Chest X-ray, PA view. Patient: 49 years old, sex F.
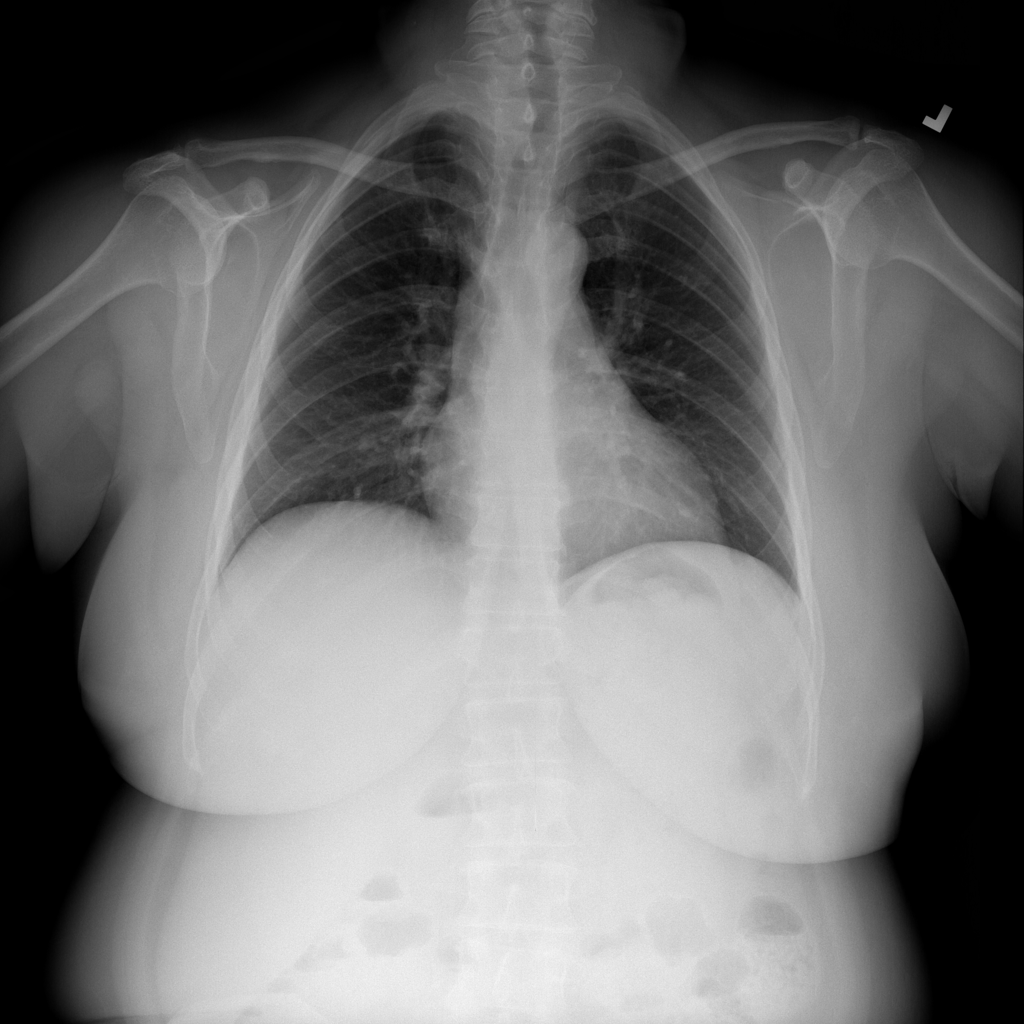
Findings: Cardiomegaly